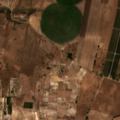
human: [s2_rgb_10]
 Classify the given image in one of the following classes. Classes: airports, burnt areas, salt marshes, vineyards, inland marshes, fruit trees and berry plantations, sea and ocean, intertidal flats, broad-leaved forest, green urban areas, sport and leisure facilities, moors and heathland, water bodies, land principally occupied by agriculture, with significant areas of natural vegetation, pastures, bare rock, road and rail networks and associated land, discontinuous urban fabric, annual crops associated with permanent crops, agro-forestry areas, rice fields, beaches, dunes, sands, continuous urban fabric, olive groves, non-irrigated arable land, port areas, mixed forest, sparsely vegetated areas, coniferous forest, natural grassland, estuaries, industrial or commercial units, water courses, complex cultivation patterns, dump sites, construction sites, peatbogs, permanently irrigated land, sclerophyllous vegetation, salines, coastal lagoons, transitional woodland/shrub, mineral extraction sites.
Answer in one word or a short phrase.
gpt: non-irrigated arable land, permanently irrigated land, vineyards, olive groves, complex cultivation patterns